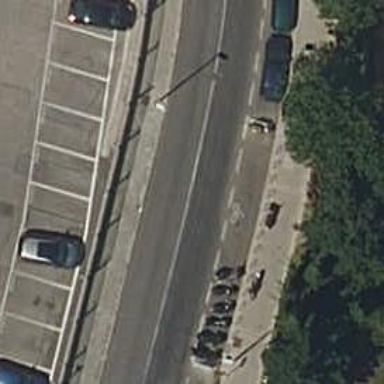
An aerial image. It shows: Motorcycle parking area.